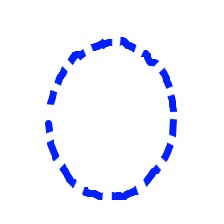
Shape: circle